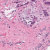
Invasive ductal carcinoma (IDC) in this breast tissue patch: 1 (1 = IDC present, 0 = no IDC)